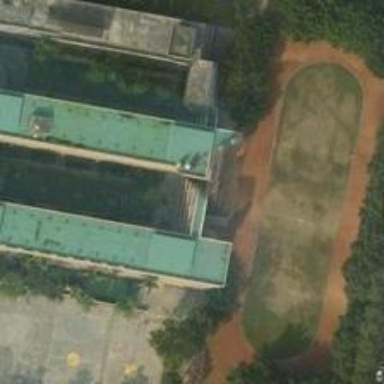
Although the field has been worn seriously and can not be seen the turf, it is surrounded by lush trees .